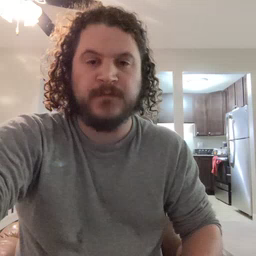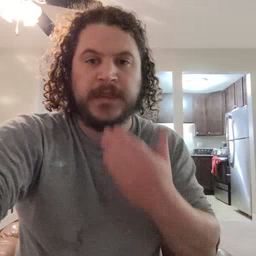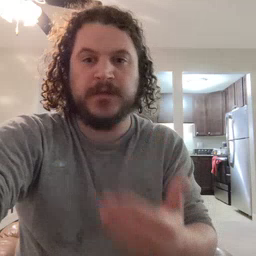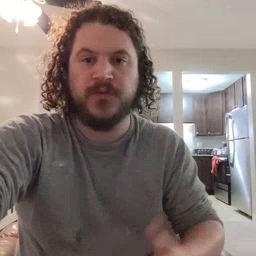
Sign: thankyou